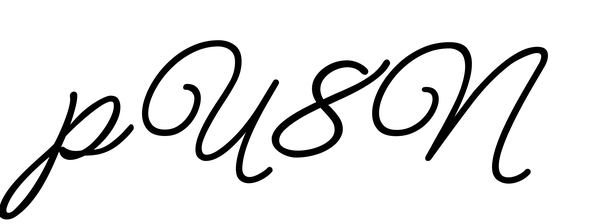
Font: MeowScript-Regular